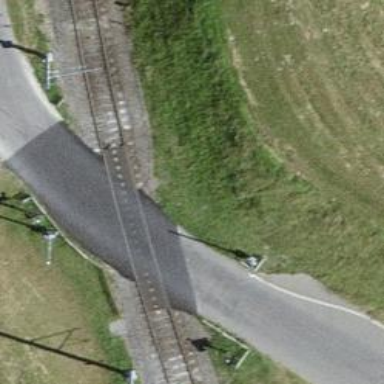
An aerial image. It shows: Level crossing along the railway.